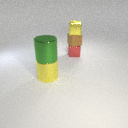
large yellow metal cylinder to the left of small red metal cube